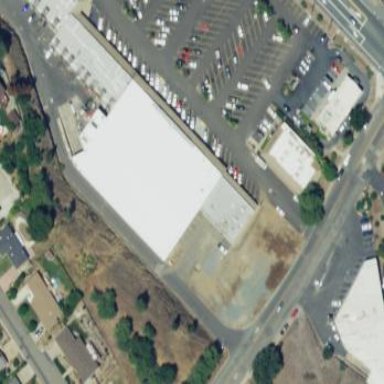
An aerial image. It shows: Supermarket located in building.